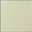
Piece: xx